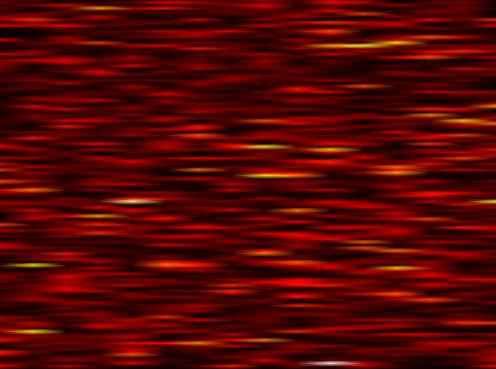
Label: WOLA